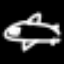
Label: airplane